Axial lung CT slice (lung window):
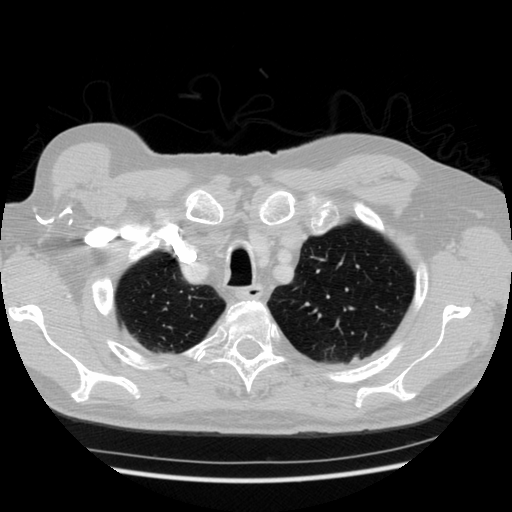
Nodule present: no